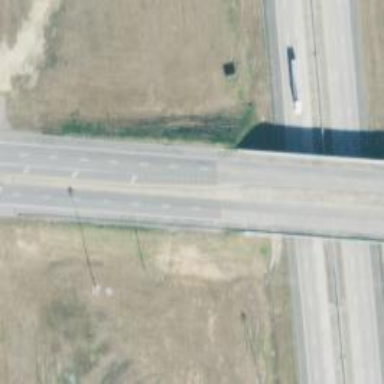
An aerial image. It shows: Primary highway with asphalt surface and dual carriageway.